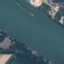
Land use / land cover class: River